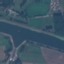
Land use / land cover class: River